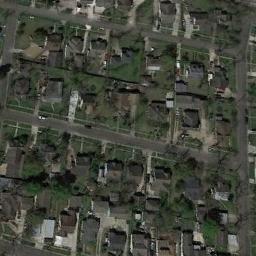
Label: residential